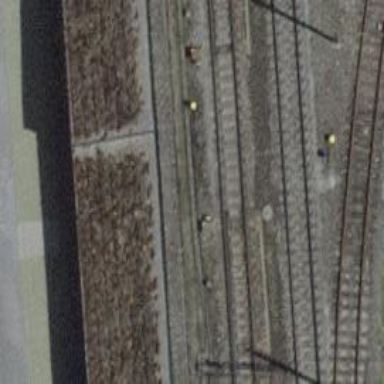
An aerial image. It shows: Railway switch.